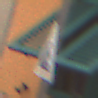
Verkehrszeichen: SteinschlagLinks
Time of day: Midday
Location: Outdoor (Urban)
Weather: Overcast
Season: NotSpecified
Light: Natural